【题型】选择题　【知识点】平面几何　【难度】easy
如图，正五边形与正方形的两邻边相交，则 $\alpha+\beta$ 的大小为（ ）

A. $142^\circ$ \quad B. $152^\circ$ \quad C. $162^\circ$ \quad D. $172^\circ$
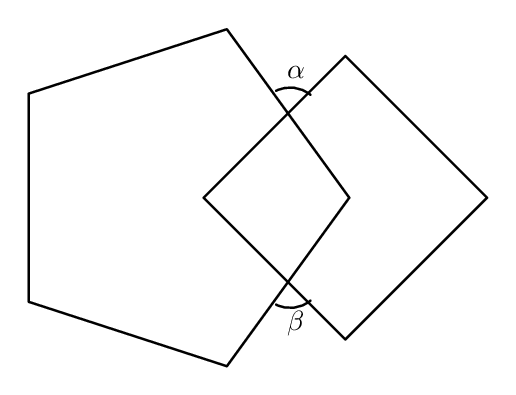
【解答】
【答案】C

【详解】解：如图，

由题意得，$\angle 1 = \dfrac{180^\circ \times (5-2)}{5} = 108^\circ$，$\angle 2 = 90^\circ$，

$\therefore \angle 3 + \angle 4 = 360^\circ - \angle 1 - \angle 2 = 360^\circ - 108^\circ - 90^\circ = 162^\circ$，

$\because \angle \alpha = \angle 3$，$\angle \beta = \angle 4$，

$\therefore \angle \alpha + \angle \beta = \angle 3 + \angle 4 = 162^\circ$，

故选：C。
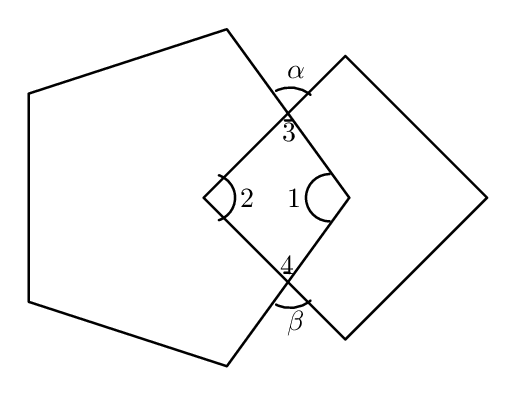